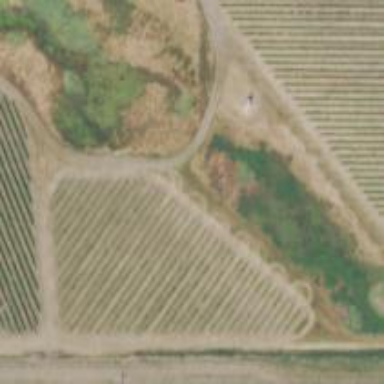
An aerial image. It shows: Vineyard where grapes are grown.